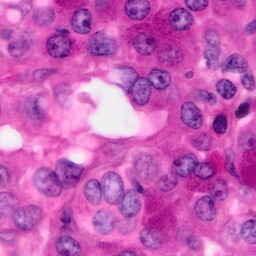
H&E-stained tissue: Pancreatic